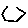
Label: hexagon